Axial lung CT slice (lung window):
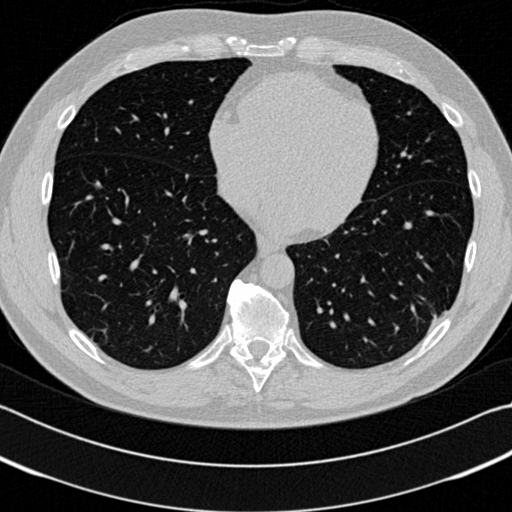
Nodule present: no